Field crop: maize
Growth stage: 2
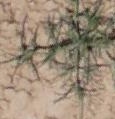
Species: salsola